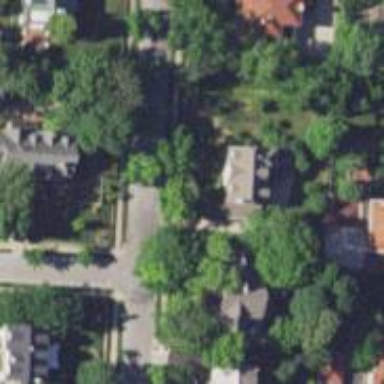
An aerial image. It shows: Charming neighbourhood.